Brain MRI, t2w sequence, axial 2D slice.
Patient: age 41, sex F, weight 95 kg, height 1.95 m
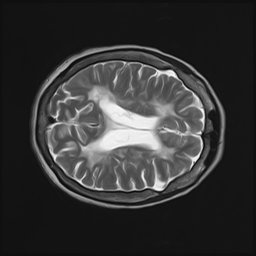